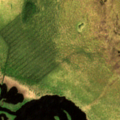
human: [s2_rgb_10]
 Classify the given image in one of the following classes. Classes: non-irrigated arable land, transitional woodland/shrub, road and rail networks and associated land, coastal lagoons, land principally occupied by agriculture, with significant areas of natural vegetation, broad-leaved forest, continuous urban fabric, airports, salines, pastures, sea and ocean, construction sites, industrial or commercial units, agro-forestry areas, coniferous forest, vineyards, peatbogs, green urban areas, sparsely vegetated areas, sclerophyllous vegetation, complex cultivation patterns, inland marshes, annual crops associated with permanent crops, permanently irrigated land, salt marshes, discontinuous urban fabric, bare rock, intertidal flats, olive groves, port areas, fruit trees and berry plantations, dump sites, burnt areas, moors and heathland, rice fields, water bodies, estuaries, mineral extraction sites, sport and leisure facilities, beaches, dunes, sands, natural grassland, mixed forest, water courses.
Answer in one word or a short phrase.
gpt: coniferous forest, peatbogs, water courses